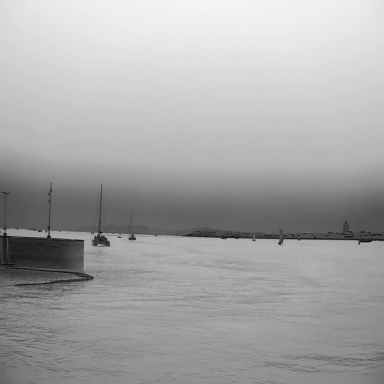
There are 14 objects shown in the infrared image, including two container_ships, six sailboats, and six canoes.